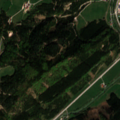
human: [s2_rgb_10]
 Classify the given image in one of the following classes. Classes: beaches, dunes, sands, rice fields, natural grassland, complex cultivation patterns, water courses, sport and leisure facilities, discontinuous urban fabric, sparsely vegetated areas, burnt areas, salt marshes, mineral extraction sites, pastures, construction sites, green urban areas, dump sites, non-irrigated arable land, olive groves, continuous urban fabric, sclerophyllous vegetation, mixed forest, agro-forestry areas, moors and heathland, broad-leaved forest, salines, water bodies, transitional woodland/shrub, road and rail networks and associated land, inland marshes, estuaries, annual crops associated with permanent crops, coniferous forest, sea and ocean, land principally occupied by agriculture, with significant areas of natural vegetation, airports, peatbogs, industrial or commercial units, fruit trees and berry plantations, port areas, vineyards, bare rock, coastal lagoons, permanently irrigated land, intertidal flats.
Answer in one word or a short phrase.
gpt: discontinuous urban fabric, pastures, coniferous forest, mixed forest